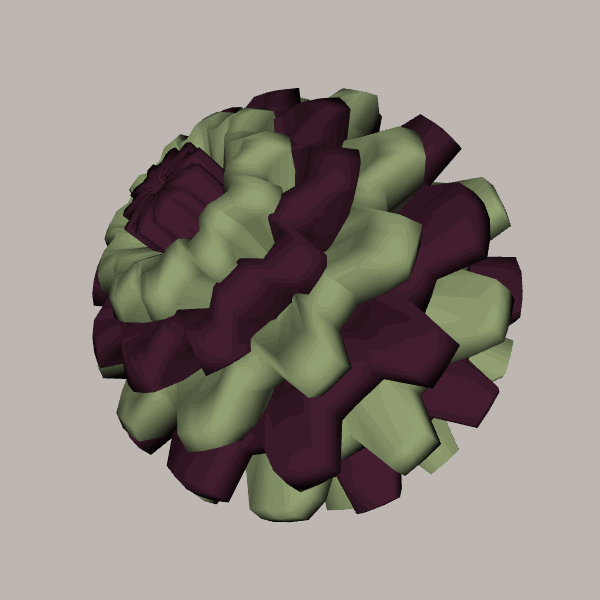
Background: light